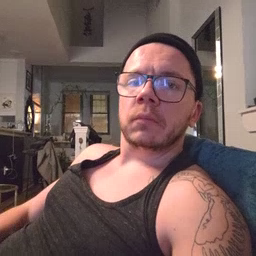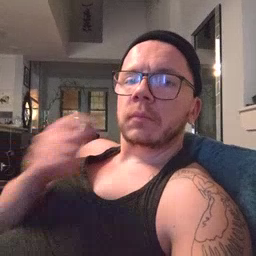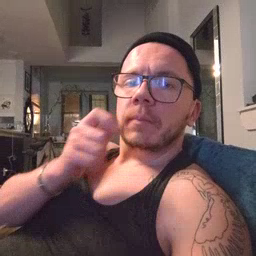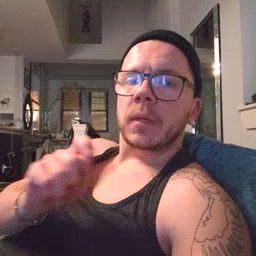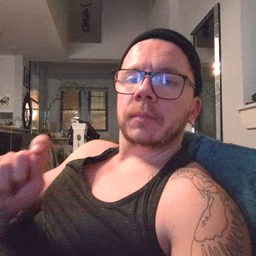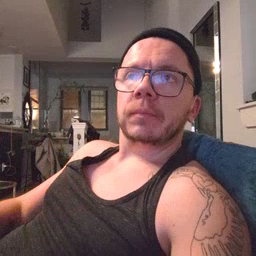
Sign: pen